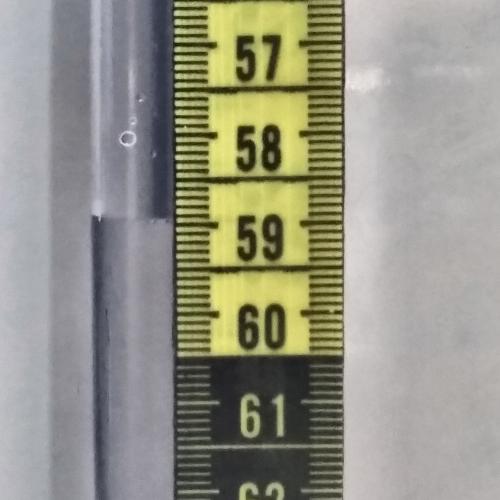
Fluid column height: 58.9 cm